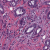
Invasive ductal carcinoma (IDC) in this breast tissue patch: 1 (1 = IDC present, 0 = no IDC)